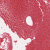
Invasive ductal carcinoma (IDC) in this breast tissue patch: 0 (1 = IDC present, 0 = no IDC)